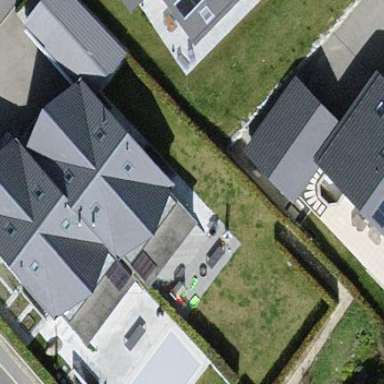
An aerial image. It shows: Simple and straightforward house.